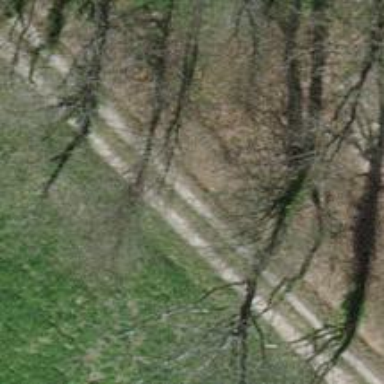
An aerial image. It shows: Gravel track with grade2 tracktype.